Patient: sex M, age 46
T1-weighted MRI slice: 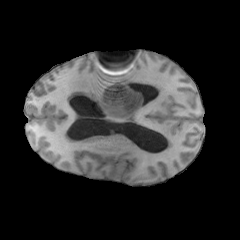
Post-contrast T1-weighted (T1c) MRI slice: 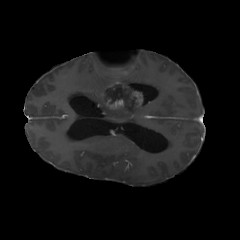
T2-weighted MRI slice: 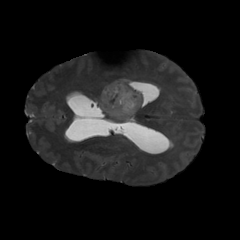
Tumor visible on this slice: yes
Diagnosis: Glioblastoma, IDH-wildtype
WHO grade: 4